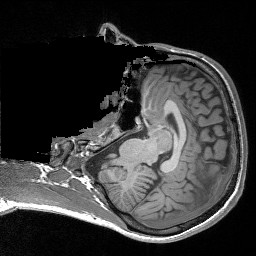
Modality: T1w
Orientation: axial